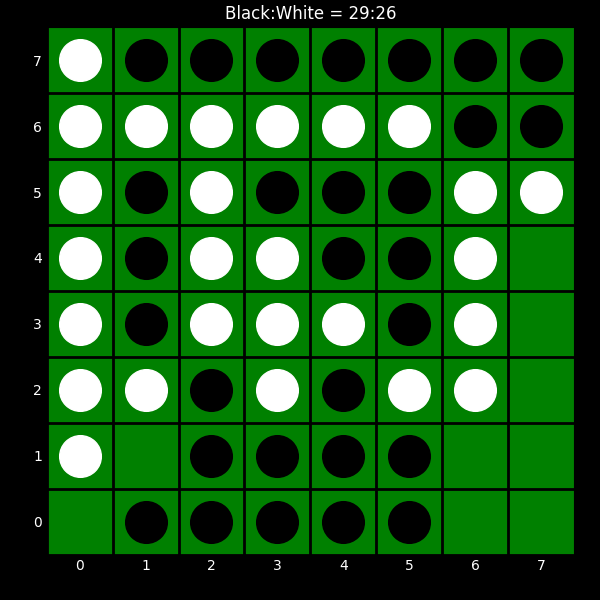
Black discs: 29
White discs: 26